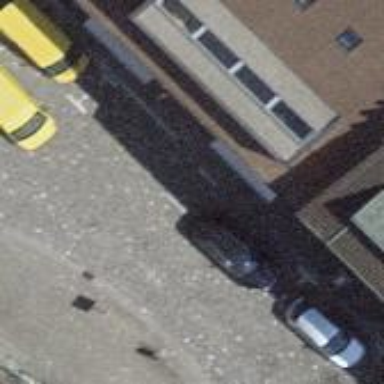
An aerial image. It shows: Cobblestone parking lane.